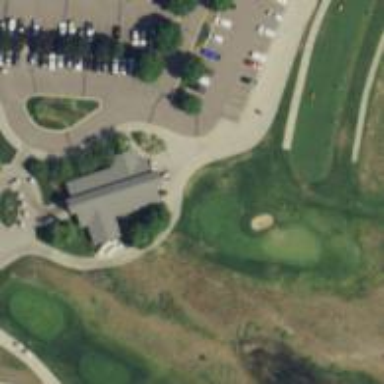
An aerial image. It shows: Path for golf carts.